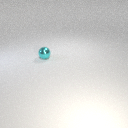
small cyan metal sphere